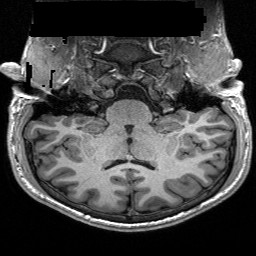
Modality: T1w
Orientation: sagittal
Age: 20
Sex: male
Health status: healthy
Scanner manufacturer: siemens
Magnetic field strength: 3 T
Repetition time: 3.2 s